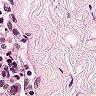
Metastatic tissue present: no